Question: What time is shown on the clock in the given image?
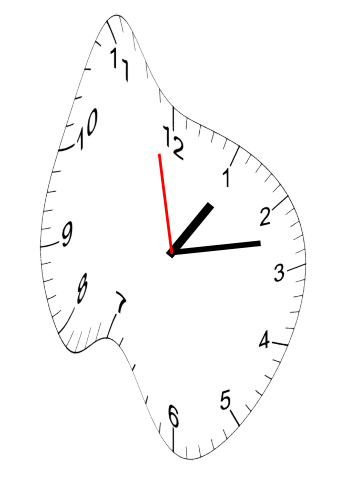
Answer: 01:12:58